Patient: sex M, age 51
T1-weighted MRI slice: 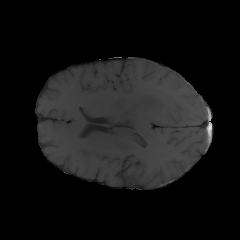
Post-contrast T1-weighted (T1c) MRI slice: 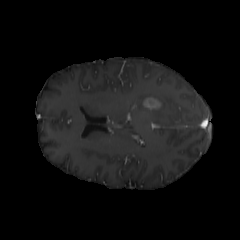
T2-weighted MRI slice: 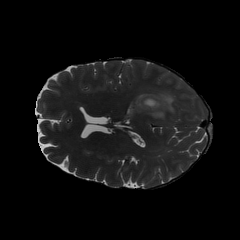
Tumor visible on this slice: yes
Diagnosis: Glioblastoma, IDH-wildtype
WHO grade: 4